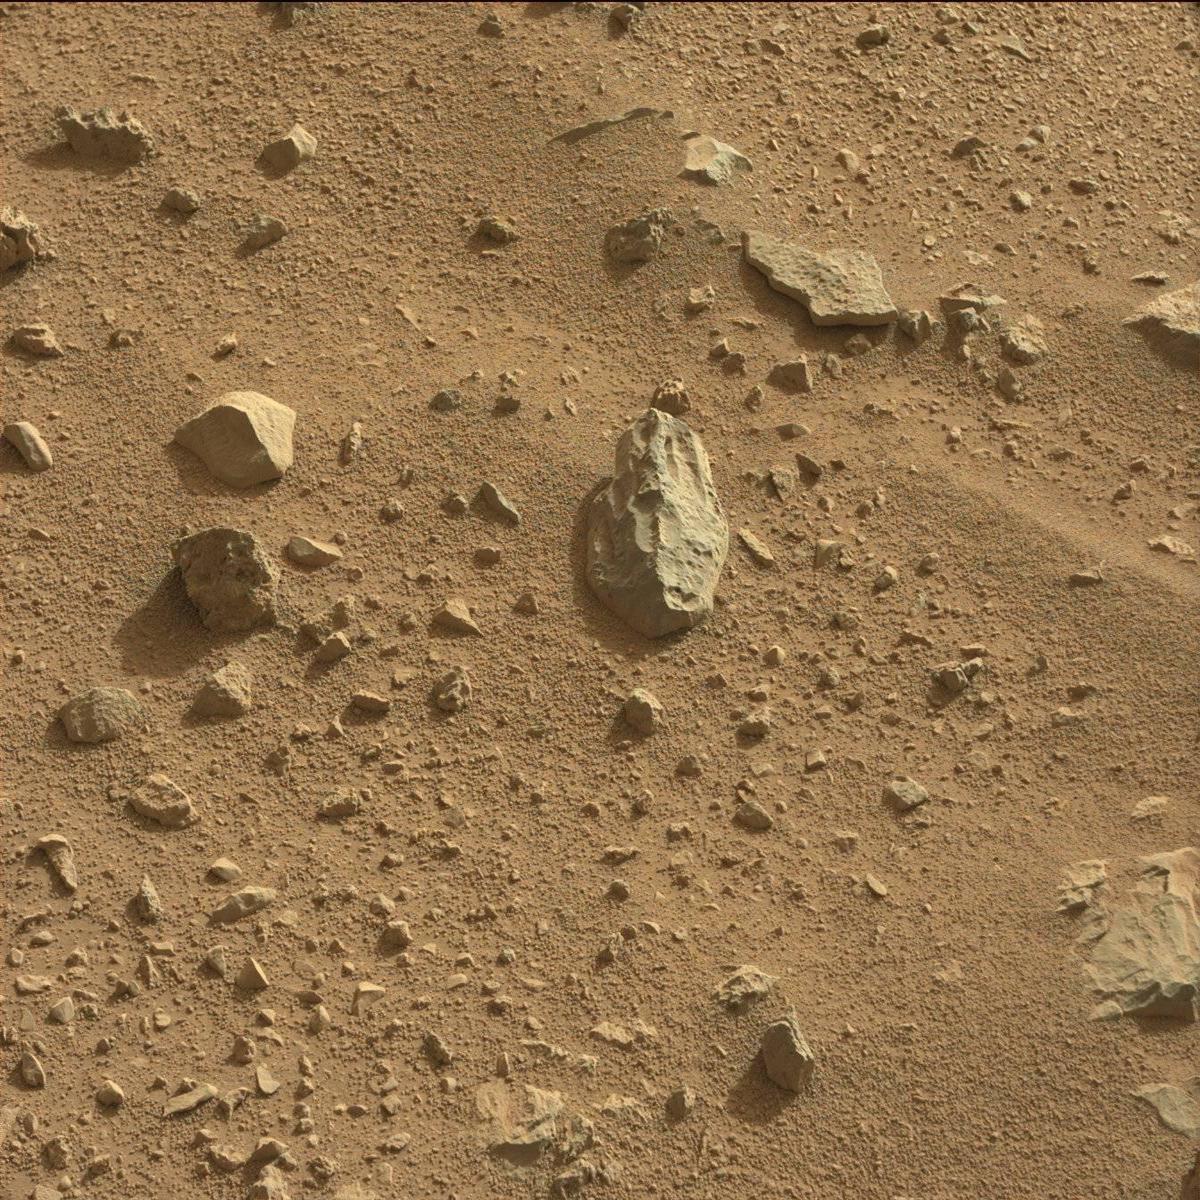
Terrain classes present: Bedrock, Rock, Sand / Soil